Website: macys
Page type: delivery-shipping
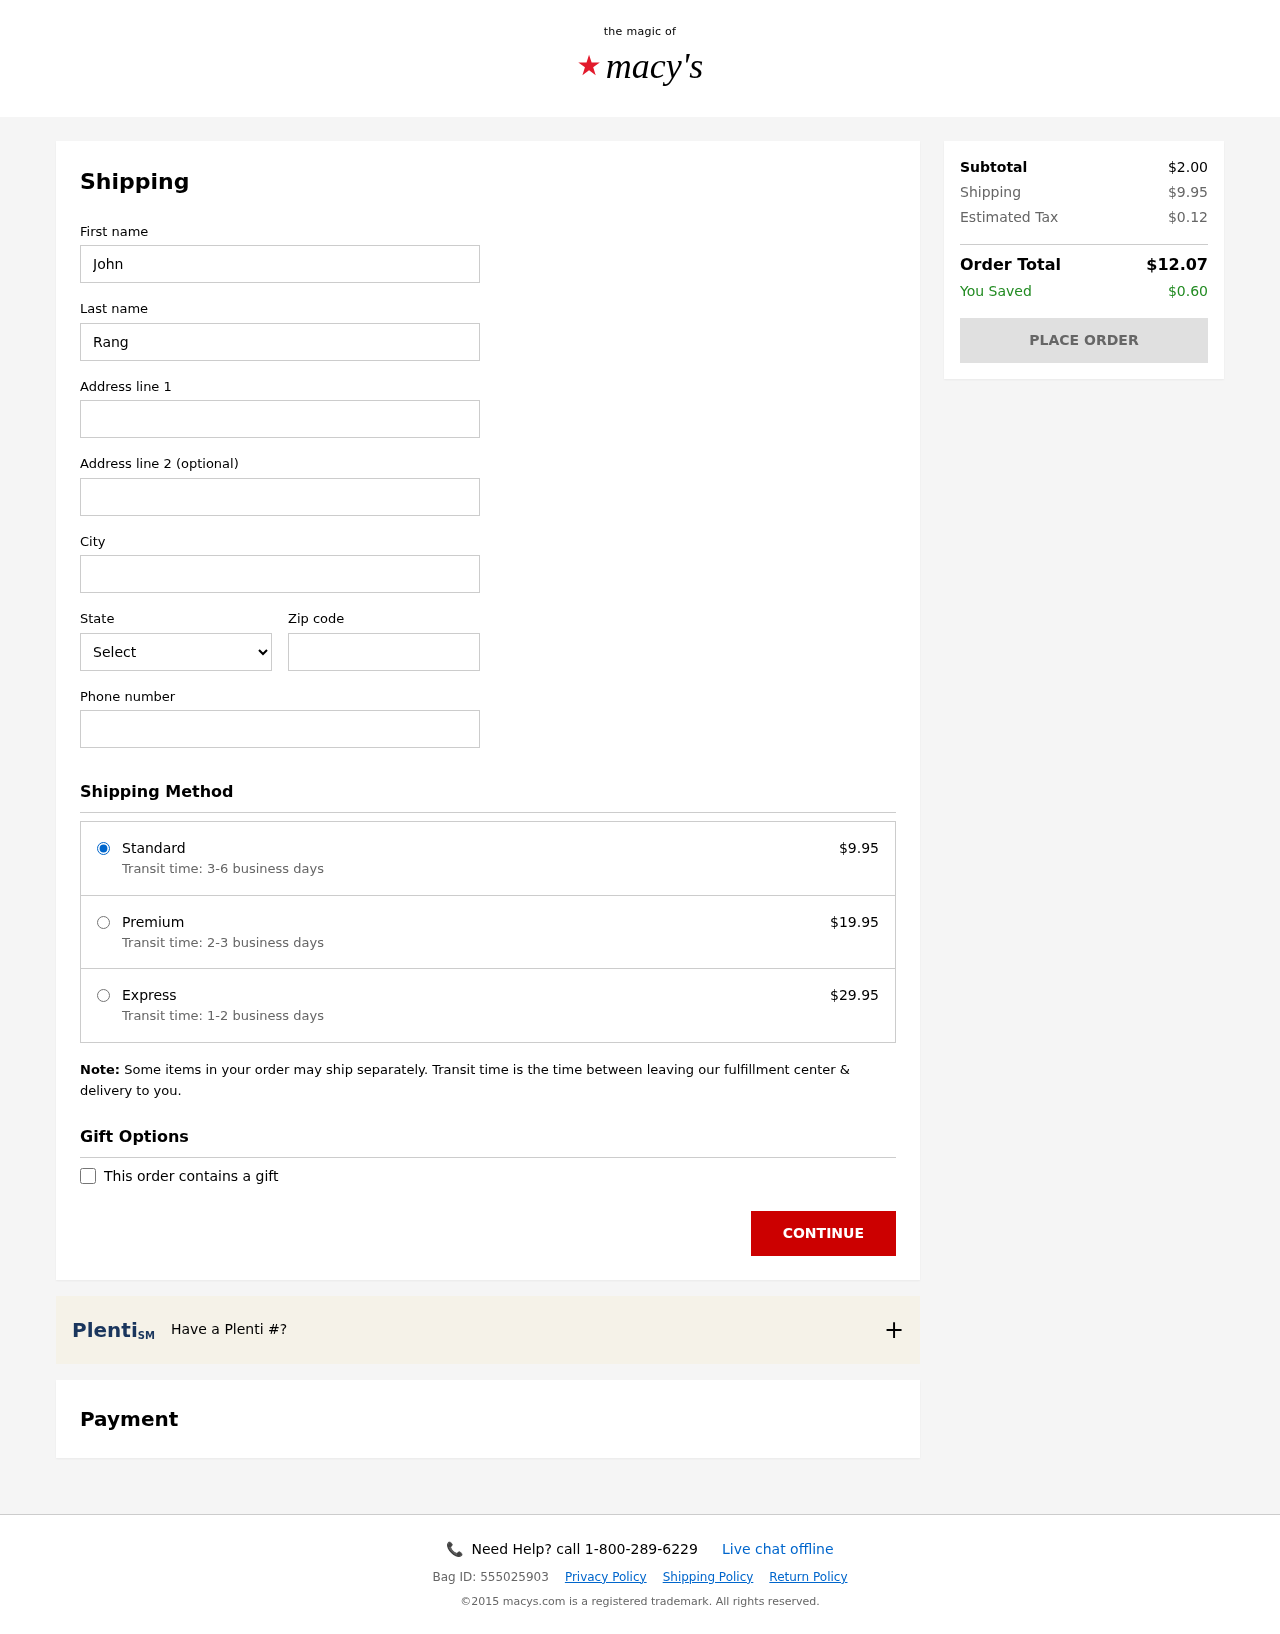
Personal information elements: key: PII_CITY
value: South Carrie
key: PII_FIRSTNAME
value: John
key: PII_LASTNAME
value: Rangel
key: PII_PHONE
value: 8176539206
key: PII_POSTCODE
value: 19762
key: PII_STATE_ABBR
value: MD
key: PII_STREET
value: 1107 Stephanie Ferry
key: PII_STREET2
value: Suite 508
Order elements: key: ORDER_SHIPPING_COST
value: $9.95
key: ORDER_SHIPPING_PREMIUM
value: $19.95
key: ORDER_SHIPPING_EXPRESS
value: $29.95
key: ORDER_SUBTOTAL
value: $2.00
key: ORDER_TAX
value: $0.12
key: ORDER_TOTAL
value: $12.07
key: ORDER_SAVINGS
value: $0.60